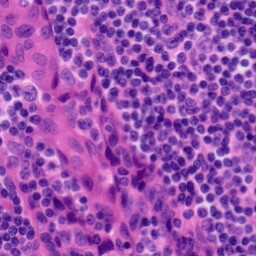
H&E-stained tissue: Tonsil